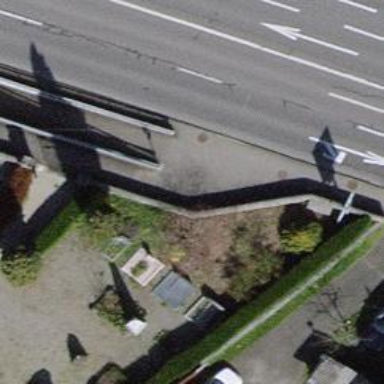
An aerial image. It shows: Retaining wall.